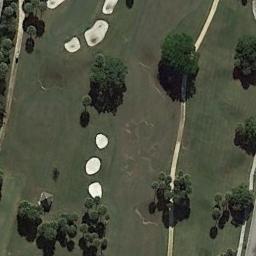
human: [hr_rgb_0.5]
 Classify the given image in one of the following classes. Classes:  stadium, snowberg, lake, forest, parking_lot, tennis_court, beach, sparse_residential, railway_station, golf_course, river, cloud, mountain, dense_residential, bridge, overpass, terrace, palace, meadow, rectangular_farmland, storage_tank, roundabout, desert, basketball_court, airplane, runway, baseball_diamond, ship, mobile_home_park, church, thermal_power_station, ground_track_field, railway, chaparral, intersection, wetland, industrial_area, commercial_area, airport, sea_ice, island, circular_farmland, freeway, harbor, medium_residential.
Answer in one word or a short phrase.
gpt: golf_course